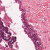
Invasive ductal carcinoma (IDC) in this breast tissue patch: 0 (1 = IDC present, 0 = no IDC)